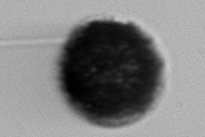
Label: Gonyaulax